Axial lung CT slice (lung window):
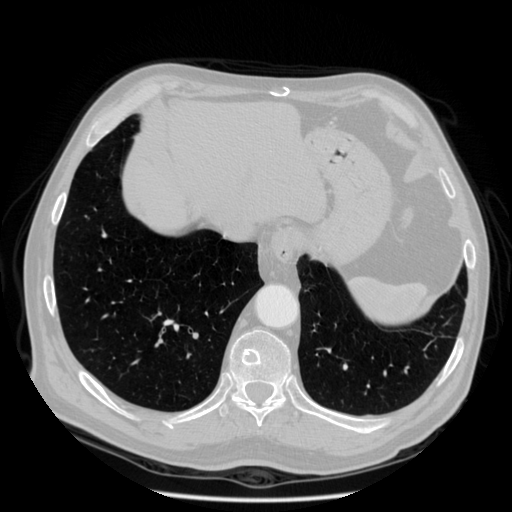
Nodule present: no